Field crop: maize
Growth stage: 1
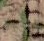
Species: atriplex